Question: I want to initialize the starting path in Qt treeview to the user home on Linux Ubuntu.

I tried this code but it does not work.
'''
QString sPath = "XXXXXXXXXXXXXXXXXXXXXXXXXXXXXXXXXXXXXXx";
dirmodel = new QFileSystemModel(this);
dirmodel->setFilter(QDir::NoDotAndDotDot | QDir::AllDirs);
dirmodel->setRootPath(sPath);
ui->treeView->setModel(dirmodel);
'''
-
1. /home/<username>
2. ${HOME}
3. /home/casper/Music
No one works. =[
How to solve this?
Thank you for your help.
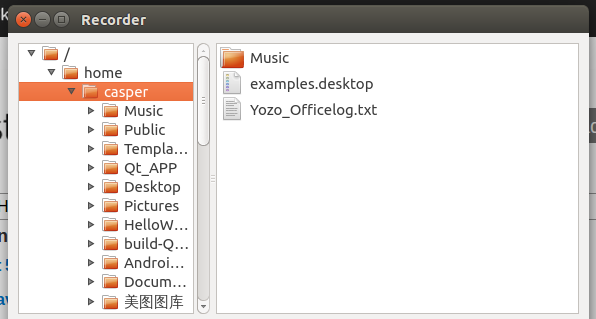
Answer: Once the model is loaded, I think you need to call 'setRootIndex' on the tree widget:
'''
ui->treeView->setRootIndex(dirmodel->index("/home/casper"));
'''
Or for any home directory (also works on Windows, OSX, etc.):
'''
ui->treeView->setRootIndex(dirmodel->index(QDir::homePath()));
'''